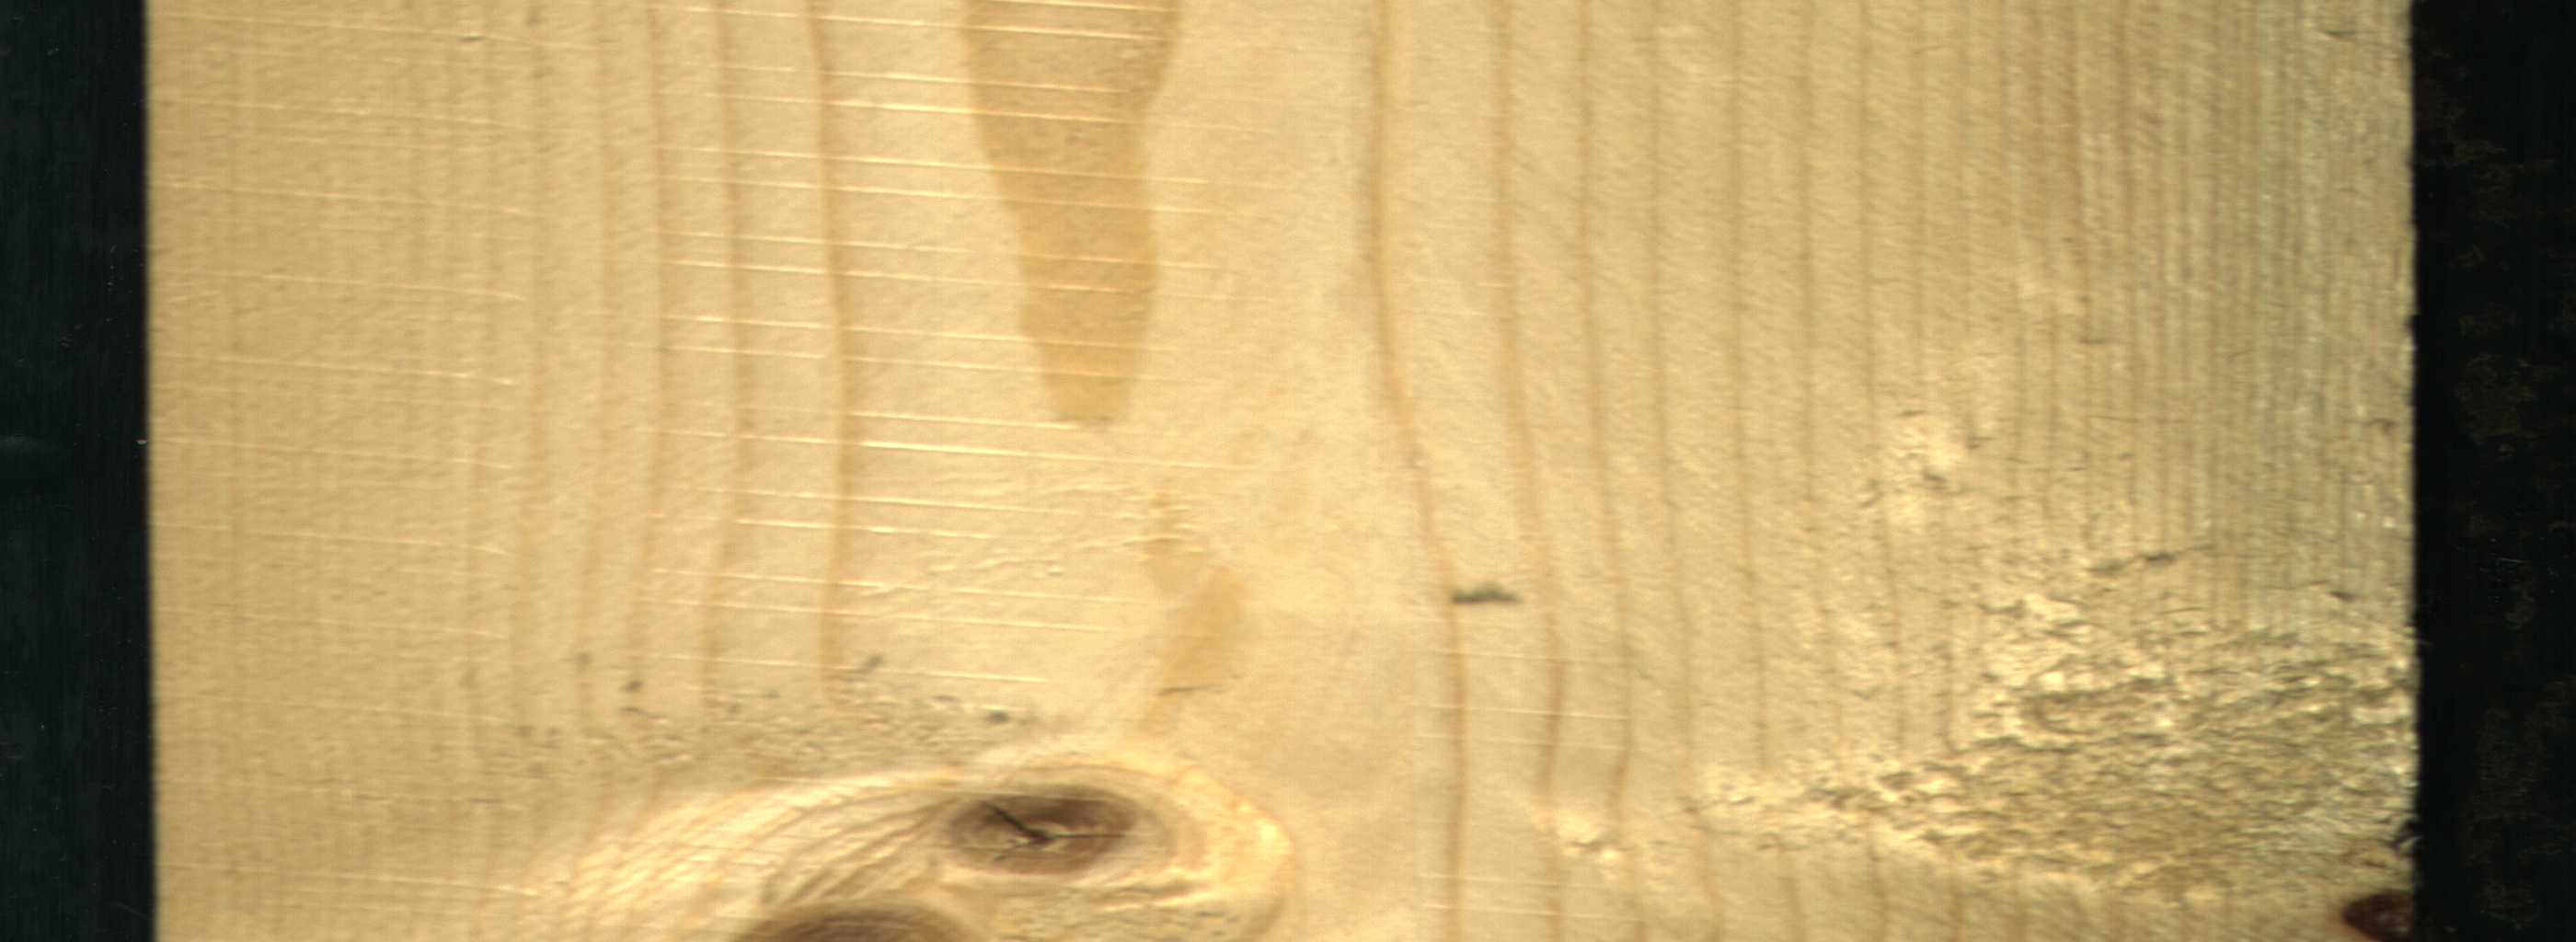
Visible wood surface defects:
knot_with_crack
Knot_missing
Live_Knot
Live_Knot